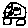
Label: car